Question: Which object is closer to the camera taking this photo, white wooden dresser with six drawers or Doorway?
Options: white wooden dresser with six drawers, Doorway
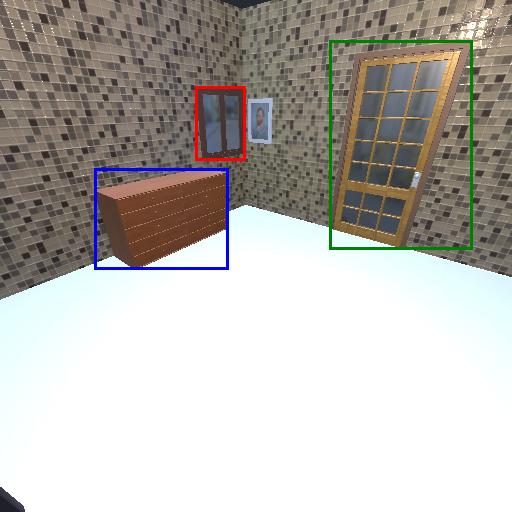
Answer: white wooden dresser with six drawers